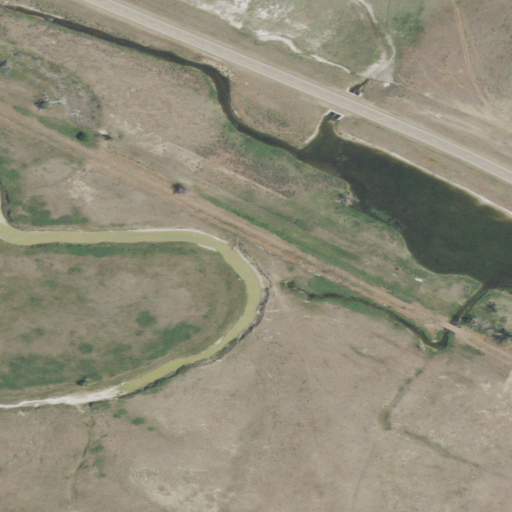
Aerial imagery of valley in Montana named East Spring Coulee containing shrub, herbaceous wetlands, woody wetlands, grassland, low intensity development, open development, and medium intensity development